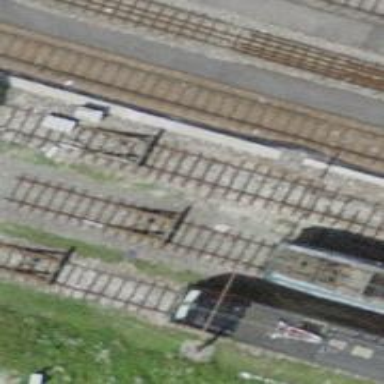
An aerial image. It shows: Disused railway yard.